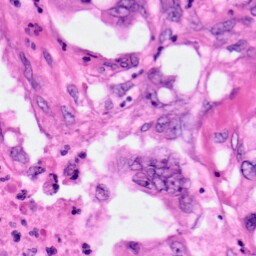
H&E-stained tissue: Pancreatic